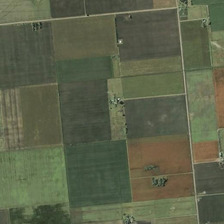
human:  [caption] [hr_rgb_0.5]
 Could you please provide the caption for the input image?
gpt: many pieces of farmlands are together .

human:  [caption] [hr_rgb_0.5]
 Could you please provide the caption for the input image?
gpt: many pieces of farmlands are together .

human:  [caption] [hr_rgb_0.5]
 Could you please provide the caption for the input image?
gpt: many pieces of farmlands are together .

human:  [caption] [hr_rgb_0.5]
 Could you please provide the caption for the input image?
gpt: many pieces of farmlands are together .

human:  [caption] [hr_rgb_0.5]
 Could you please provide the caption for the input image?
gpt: many pieces of farmlands are together .